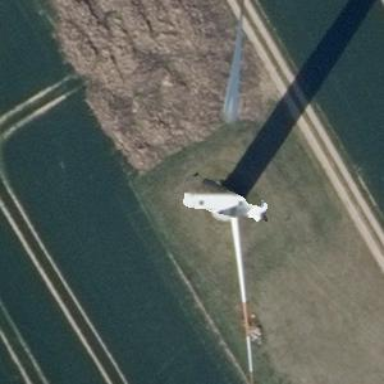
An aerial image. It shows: Wind power generator utilizing wind turbines.